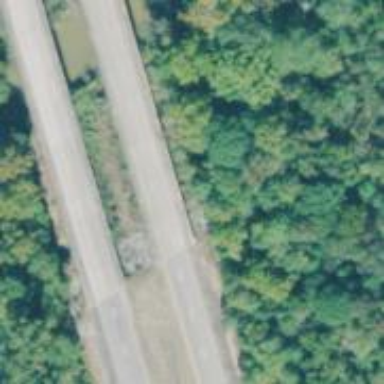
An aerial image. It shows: Bridge on trunk expressway with icy conditions.